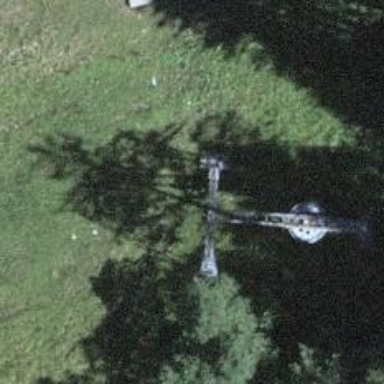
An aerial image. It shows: Pylon used for aerialway.